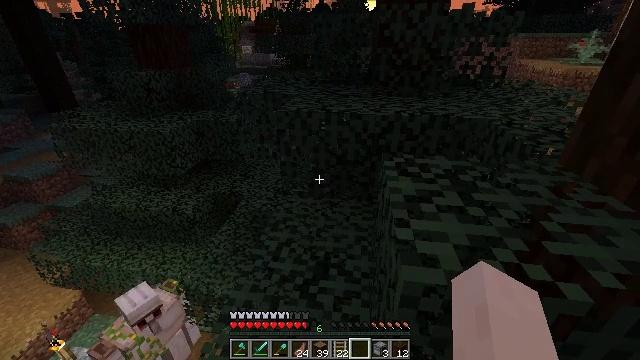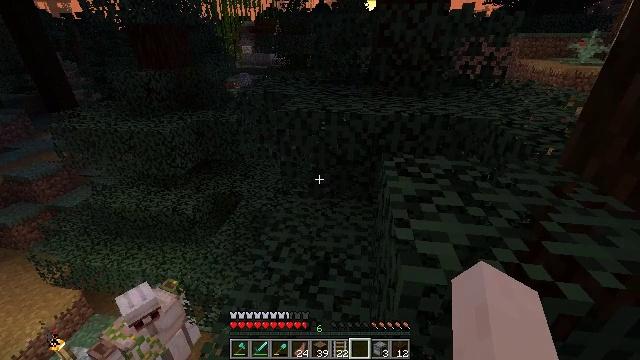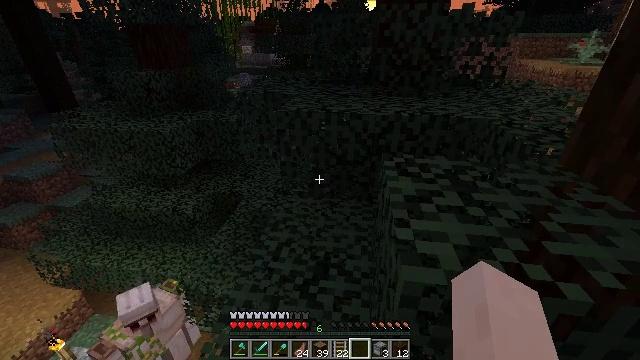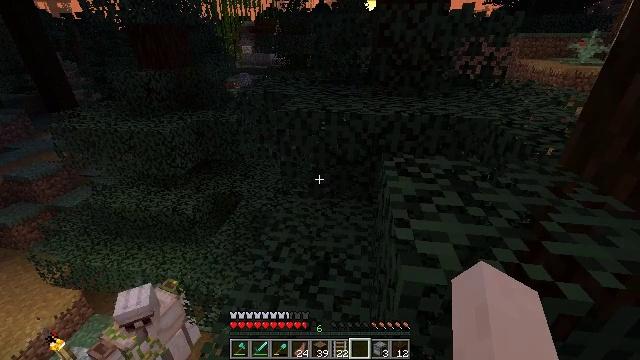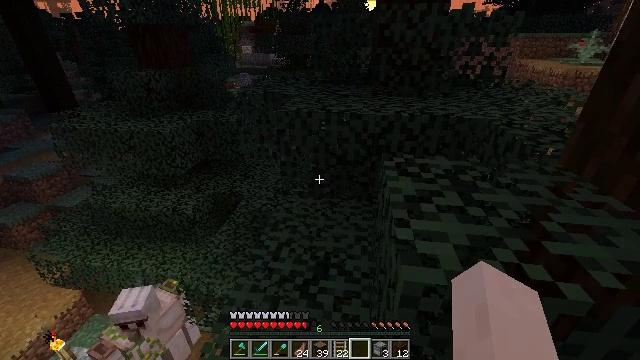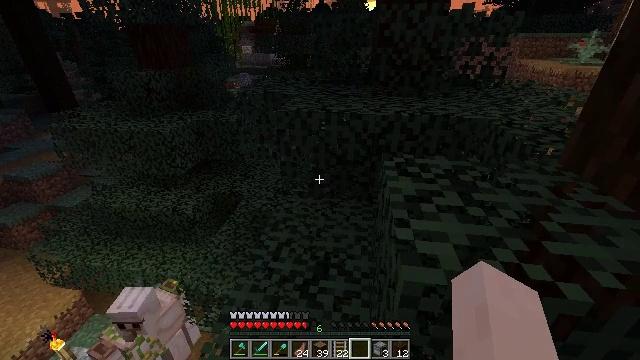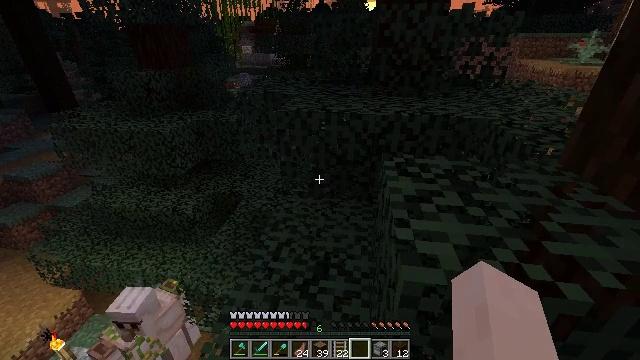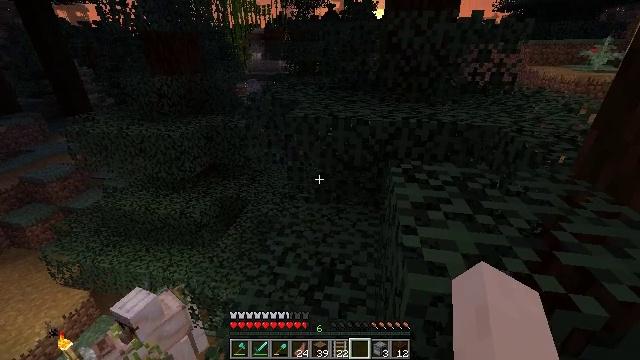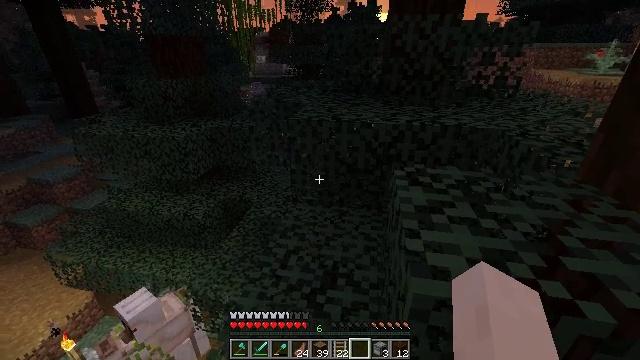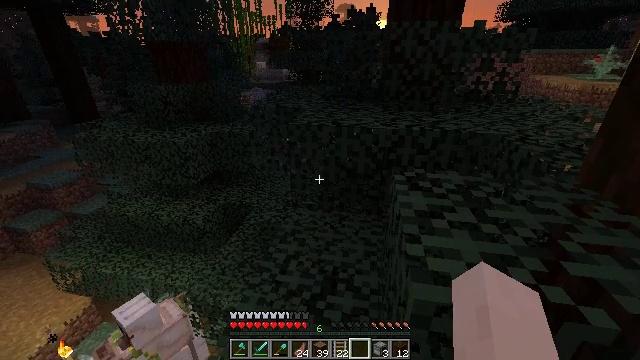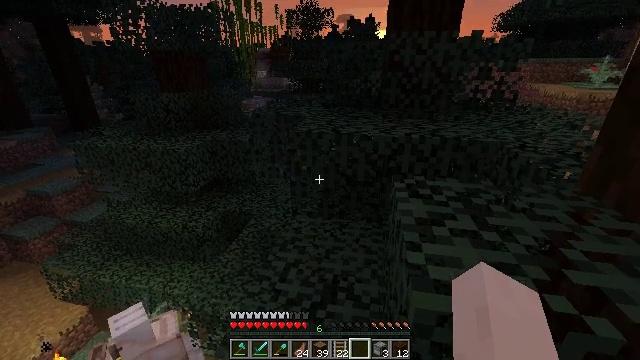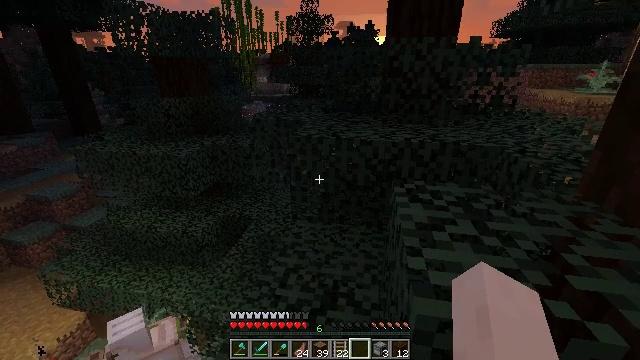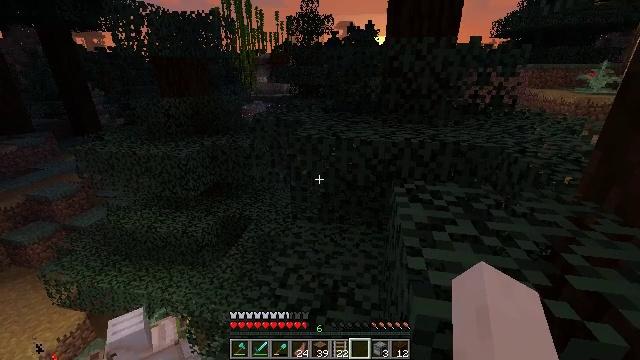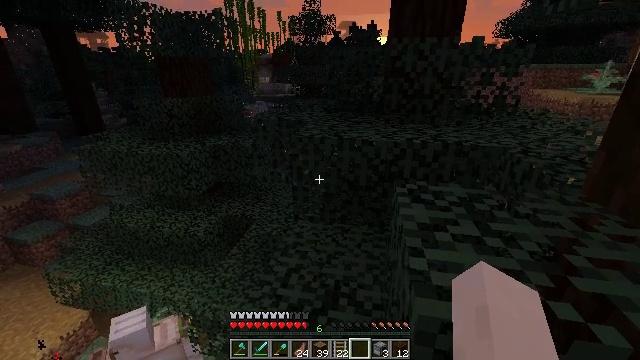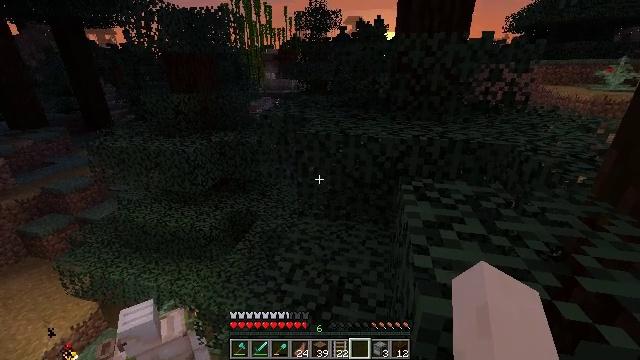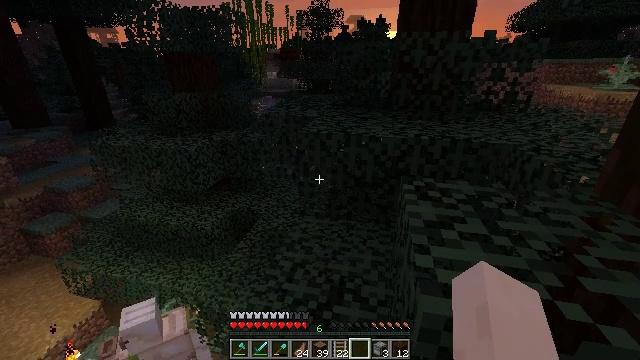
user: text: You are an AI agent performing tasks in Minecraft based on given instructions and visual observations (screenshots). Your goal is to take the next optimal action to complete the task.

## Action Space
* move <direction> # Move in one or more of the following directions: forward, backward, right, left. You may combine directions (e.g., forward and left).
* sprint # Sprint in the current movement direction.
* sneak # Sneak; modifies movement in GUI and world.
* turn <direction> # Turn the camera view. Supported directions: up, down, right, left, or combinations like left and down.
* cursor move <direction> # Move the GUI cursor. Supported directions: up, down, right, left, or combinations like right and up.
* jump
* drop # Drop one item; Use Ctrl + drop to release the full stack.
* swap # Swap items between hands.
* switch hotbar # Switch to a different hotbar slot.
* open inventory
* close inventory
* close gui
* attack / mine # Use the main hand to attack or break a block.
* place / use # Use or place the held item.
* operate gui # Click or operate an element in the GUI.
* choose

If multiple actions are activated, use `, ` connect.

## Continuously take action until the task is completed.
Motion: motion action
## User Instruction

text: Remove the large fern from the terrain.
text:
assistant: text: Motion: no_op
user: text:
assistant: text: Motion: no_op
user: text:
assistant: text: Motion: no_op
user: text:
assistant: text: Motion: no_op
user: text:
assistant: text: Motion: no_op
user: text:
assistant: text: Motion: no_op
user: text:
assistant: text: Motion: turn left and up
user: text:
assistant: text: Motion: no_op
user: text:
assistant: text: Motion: turn up
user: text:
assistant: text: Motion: turn up
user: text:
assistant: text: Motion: turn up
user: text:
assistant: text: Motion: no_op
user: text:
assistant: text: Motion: no_op
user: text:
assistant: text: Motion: turn left
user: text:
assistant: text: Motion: no_op
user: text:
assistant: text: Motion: no_op
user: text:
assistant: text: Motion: no_op
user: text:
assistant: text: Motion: no_op
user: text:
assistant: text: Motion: no_op
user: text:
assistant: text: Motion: no_op
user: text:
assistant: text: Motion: no_op
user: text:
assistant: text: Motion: no_op
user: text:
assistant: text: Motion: no_op
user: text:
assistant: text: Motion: no_op
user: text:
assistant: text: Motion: no_op
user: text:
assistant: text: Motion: no_op
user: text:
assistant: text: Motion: no_op
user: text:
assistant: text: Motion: no_op
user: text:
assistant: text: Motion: no_op
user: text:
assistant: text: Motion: no_op